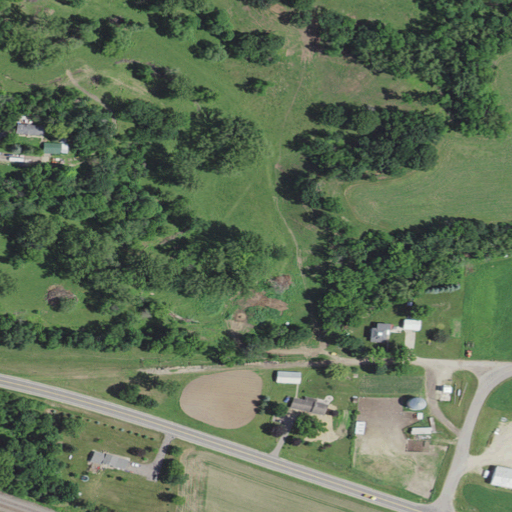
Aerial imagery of valley in Wisconsin named Hope Coulee containing deciduous forest, mixed forest, pasture, low intensity development, open development, cultivated crops, barren land, medium intensity development, and high intensity development